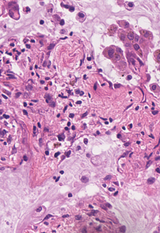
Tumor epithelial tissue: yes
Tumor-associated stroma tissue: yes
Normal tissue: no